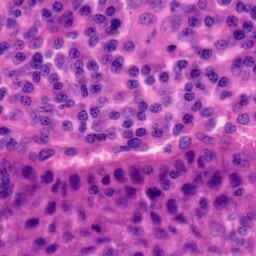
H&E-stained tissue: Tonsil